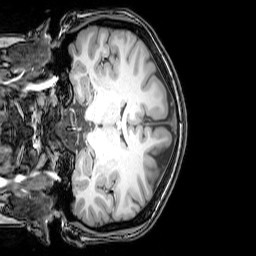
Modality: T1w
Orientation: coronal
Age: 23
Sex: female
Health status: healthy
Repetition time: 0.081 s
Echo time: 0.037 s